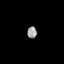
Tissue: prostate
Cell type: T cells
Senescence score: 0.3469
Nuclear area (px): 111
Mean DAPI intensity: 154.414